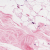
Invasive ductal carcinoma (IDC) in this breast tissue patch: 0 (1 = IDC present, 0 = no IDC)